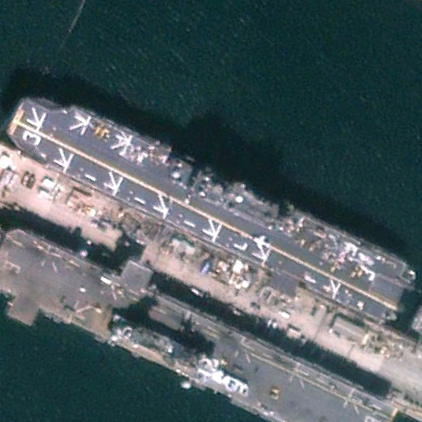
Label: assault